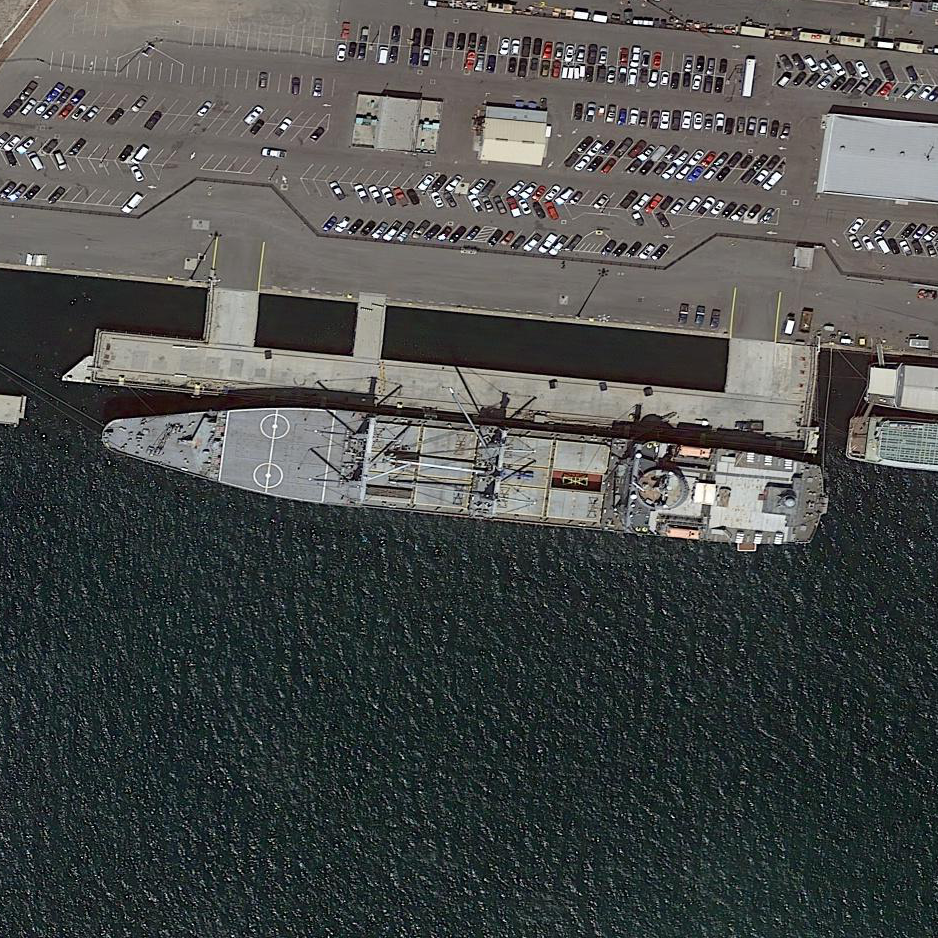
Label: civil